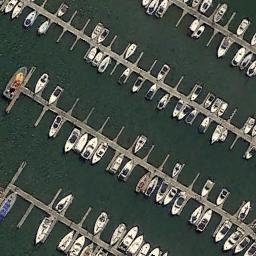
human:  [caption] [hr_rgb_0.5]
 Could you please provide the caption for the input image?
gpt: The harbor has some neatly docked boats and the color of the waters is green .

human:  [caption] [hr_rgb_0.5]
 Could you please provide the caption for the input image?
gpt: There are lots of ships in the harbor .

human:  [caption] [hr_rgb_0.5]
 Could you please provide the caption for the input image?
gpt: There are many boats on the harbor .

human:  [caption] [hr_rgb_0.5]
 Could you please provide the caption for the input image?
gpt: There are many yachts neatly arranged on the sea by the harbor, And there are many empty seats .

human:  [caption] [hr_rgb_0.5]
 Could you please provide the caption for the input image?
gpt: There are many ships at the harbor .